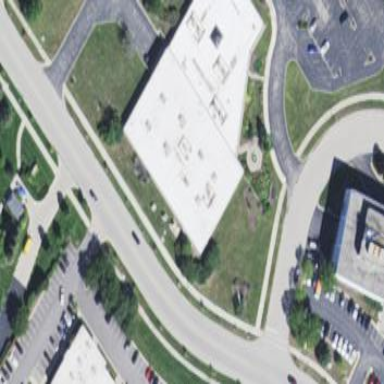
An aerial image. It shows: Office building.